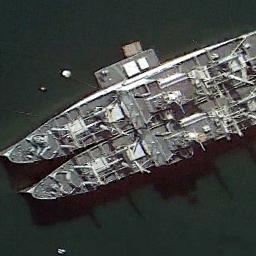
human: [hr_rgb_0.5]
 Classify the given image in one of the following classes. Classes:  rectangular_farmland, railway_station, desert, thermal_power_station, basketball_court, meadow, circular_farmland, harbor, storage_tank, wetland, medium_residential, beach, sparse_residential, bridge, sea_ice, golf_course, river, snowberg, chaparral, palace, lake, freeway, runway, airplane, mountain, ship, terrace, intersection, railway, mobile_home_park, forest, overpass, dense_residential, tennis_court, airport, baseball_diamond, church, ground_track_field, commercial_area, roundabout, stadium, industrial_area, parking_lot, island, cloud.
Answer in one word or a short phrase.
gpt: ship